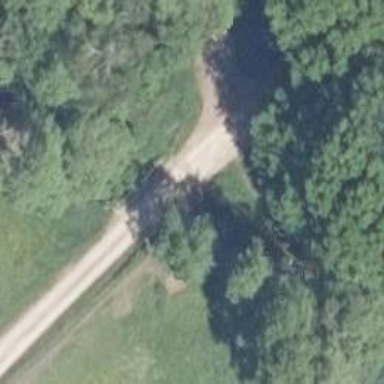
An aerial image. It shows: Unclassified road with sandy surface that goes over bridge.